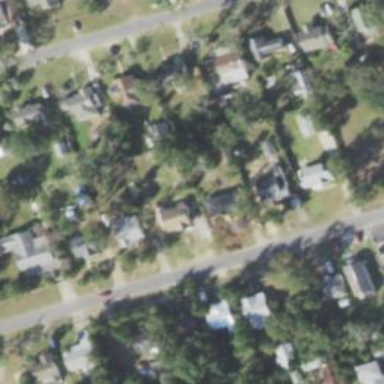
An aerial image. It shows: This residential area consists of single-family homes.